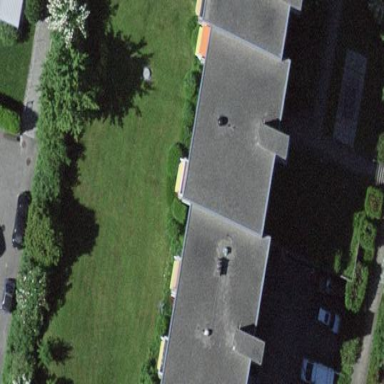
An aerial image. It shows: Building with apartments and flat roof.